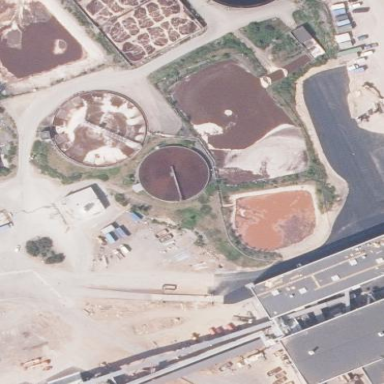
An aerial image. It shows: Basin used for wastewater treatment.